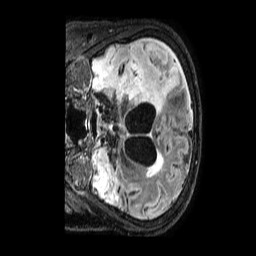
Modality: FLAIR
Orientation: coronal
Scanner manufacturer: philips
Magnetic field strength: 3 T
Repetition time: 4.8 s
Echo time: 0.34 s